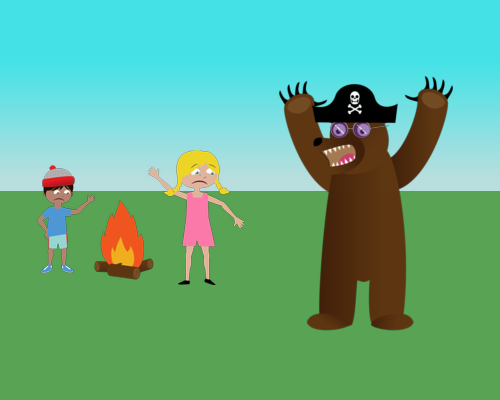
A large bear with purple glasses and a pirate hat is on the right, while a sad boy in a cap is on the left. A medium fire is in front of the boy, and a small sad girl with her arm raised stands in front of the fire.